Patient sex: M
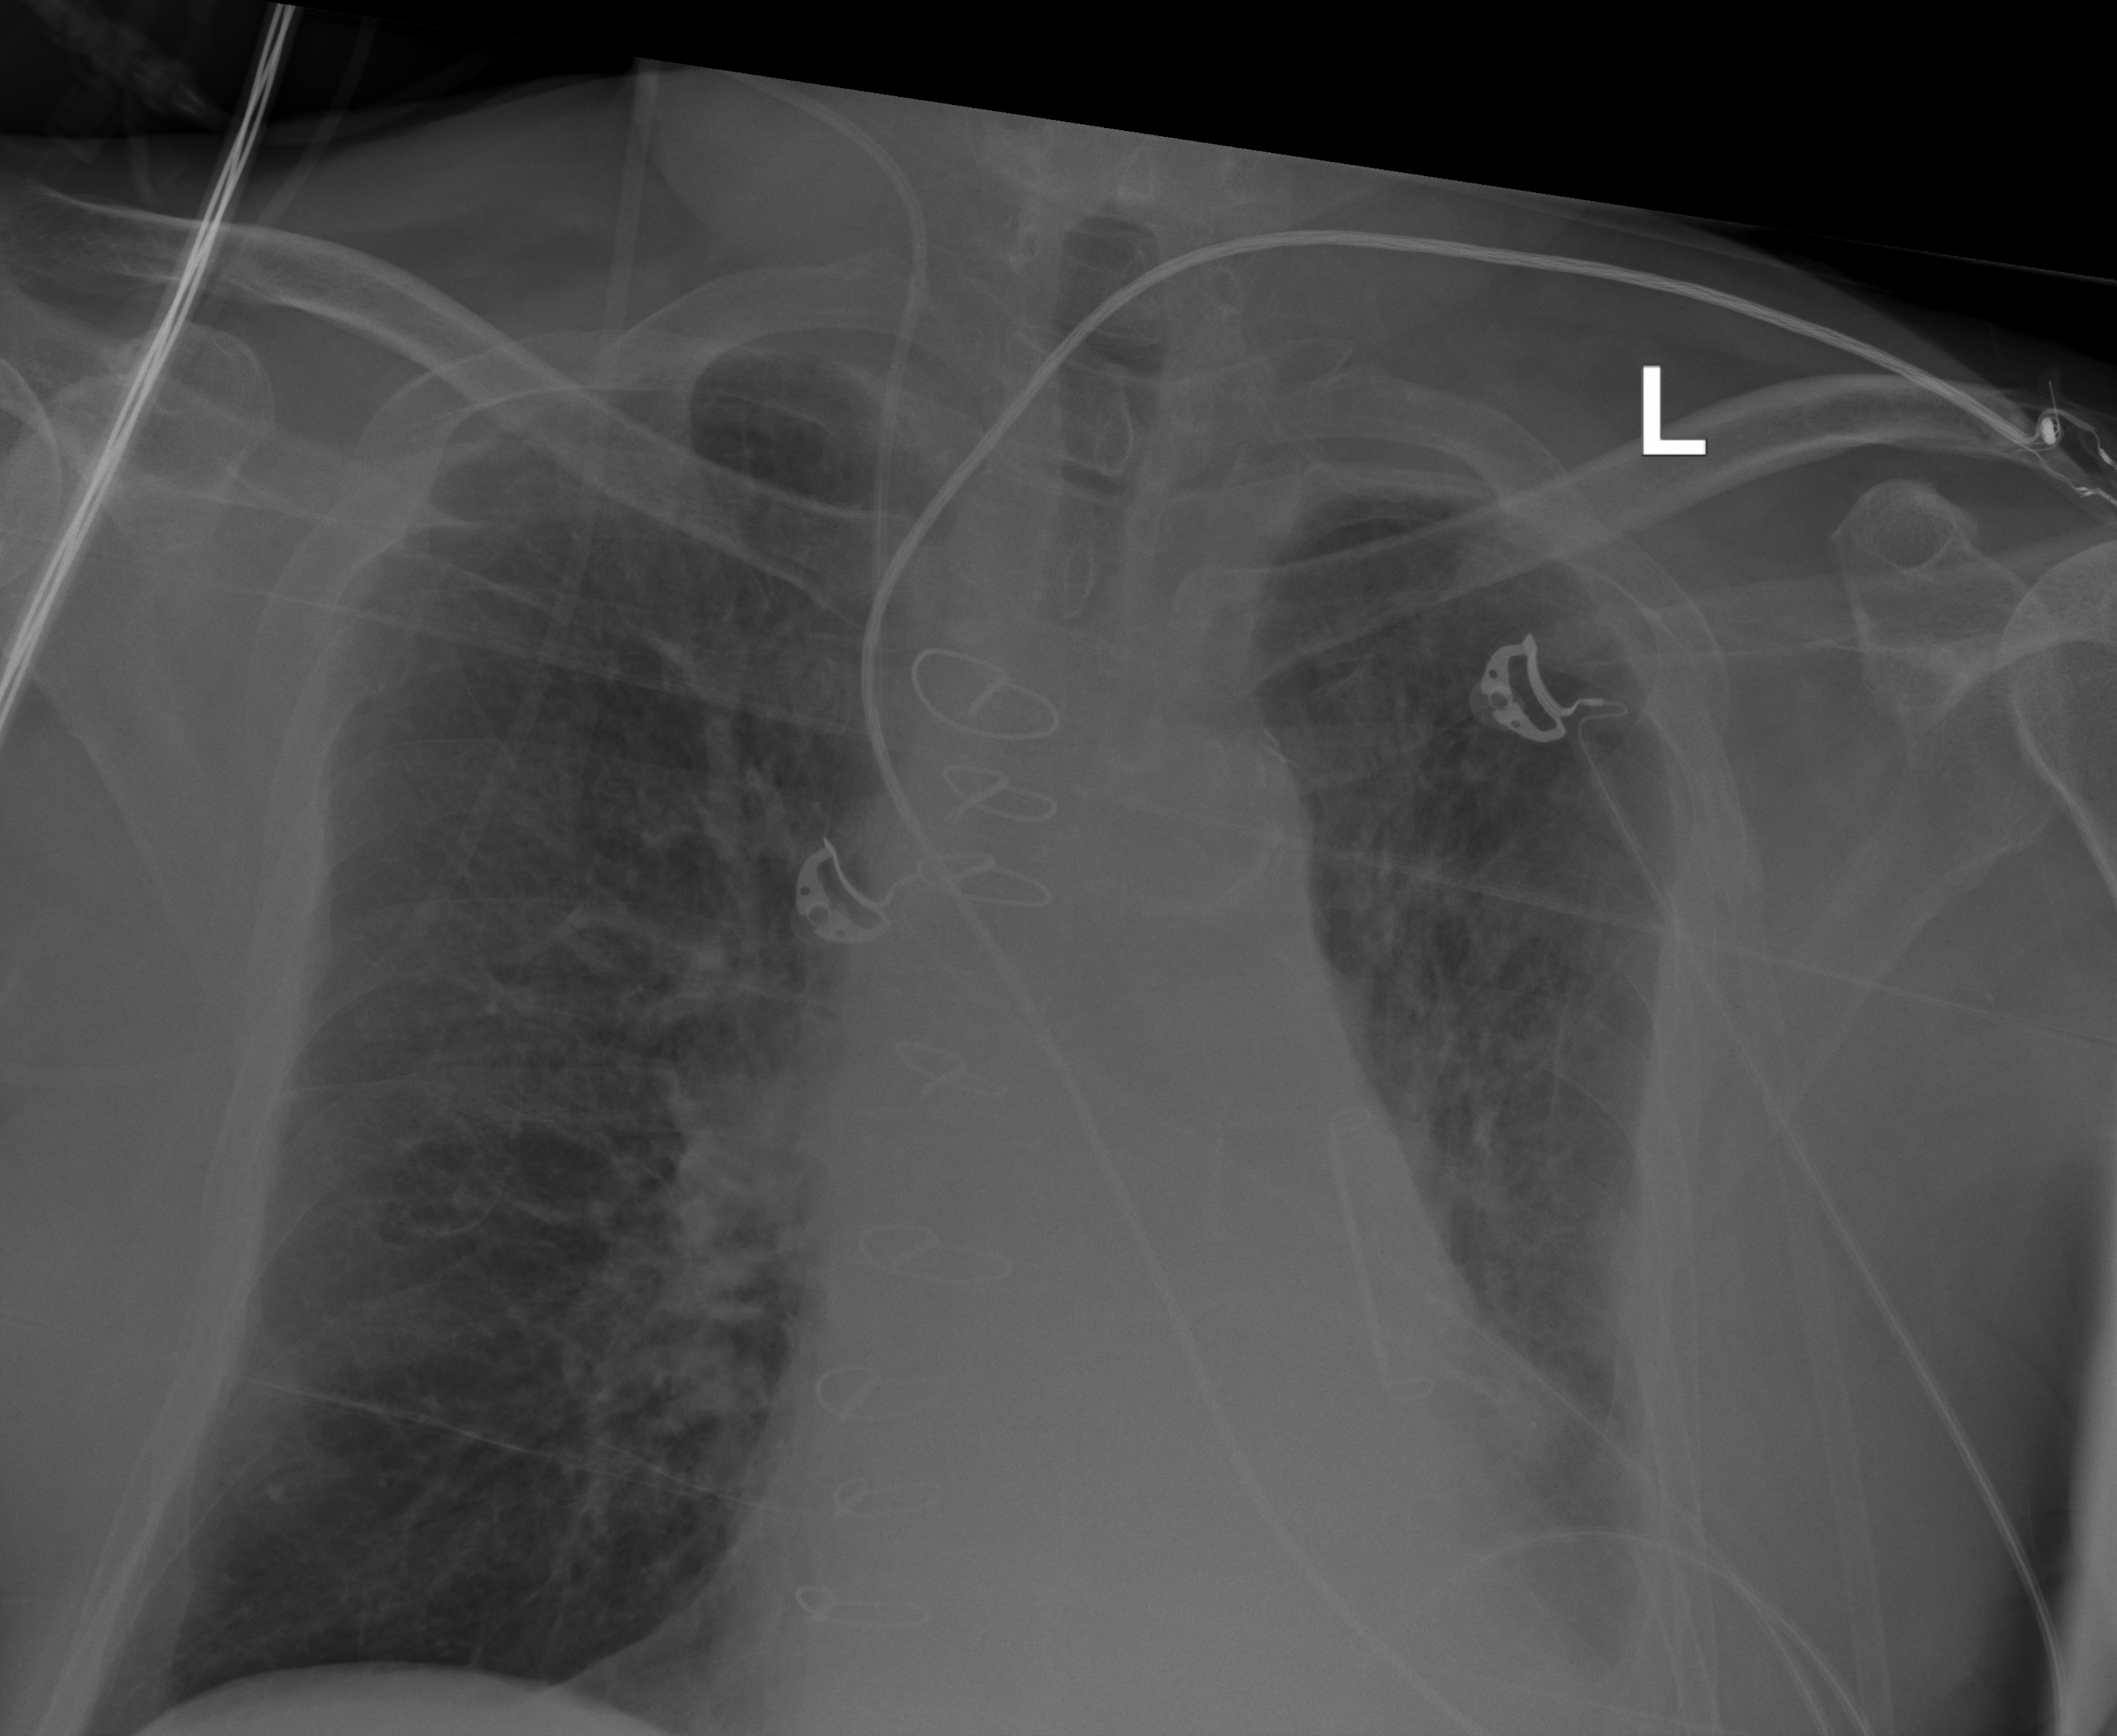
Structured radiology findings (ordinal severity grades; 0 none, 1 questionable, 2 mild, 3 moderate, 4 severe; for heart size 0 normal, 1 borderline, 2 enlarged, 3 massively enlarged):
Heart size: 2
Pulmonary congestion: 2
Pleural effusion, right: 0
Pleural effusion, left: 2
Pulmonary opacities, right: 0
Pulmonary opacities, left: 2
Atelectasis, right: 0
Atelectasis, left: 2